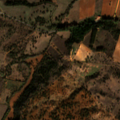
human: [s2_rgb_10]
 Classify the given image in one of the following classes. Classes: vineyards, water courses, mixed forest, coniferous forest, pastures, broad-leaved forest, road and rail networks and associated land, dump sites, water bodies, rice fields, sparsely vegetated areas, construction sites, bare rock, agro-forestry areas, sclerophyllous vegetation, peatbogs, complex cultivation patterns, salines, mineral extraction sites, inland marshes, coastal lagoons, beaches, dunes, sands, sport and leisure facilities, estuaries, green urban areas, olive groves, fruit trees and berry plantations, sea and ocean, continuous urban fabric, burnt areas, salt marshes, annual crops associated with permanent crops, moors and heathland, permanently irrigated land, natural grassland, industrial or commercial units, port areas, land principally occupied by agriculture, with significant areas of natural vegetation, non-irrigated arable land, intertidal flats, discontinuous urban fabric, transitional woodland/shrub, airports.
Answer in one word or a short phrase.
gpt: non-irrigated arable land, permanently irrigated land, complex cultivation patterns, agro-forestry areas